Field crop: maize
Growth stage: 2
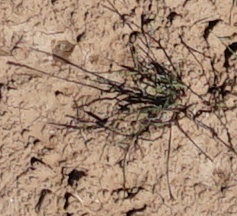
Species: lolium